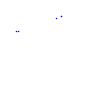
Particle: kaon